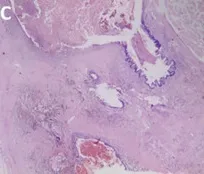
(C) Microscopic pathology (hematoxylin and eosin staining x20) also showed fibrous tissue proliferation of the cyst wall and mucus overflow into the cyst wall in some areas.
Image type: pathology (h&e)